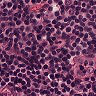
Metastatic tissue present: no